Question: Here I have an mysql tables with ID, ID_polja, lat, lng:

As you can see I want to get first data from unique number so first (lat,lng) with ID_polja =1
first (lat,lng) with ID_polja = 2 ...
But how to run a query for that?
'''
SELECT * FROM koordinate WHERE ID_polja=[1,2,3... n]
'''
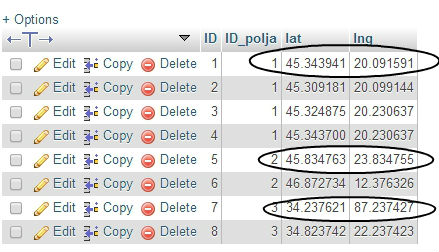
Answer: Maybe 'GROUP' and 'ORDER':
'''
SELECT * FROM 'koordinate' GROUP BY 'ID_polja' ORDER BY 'ID' ASC
'''